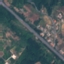
Land use / land cover: Highway